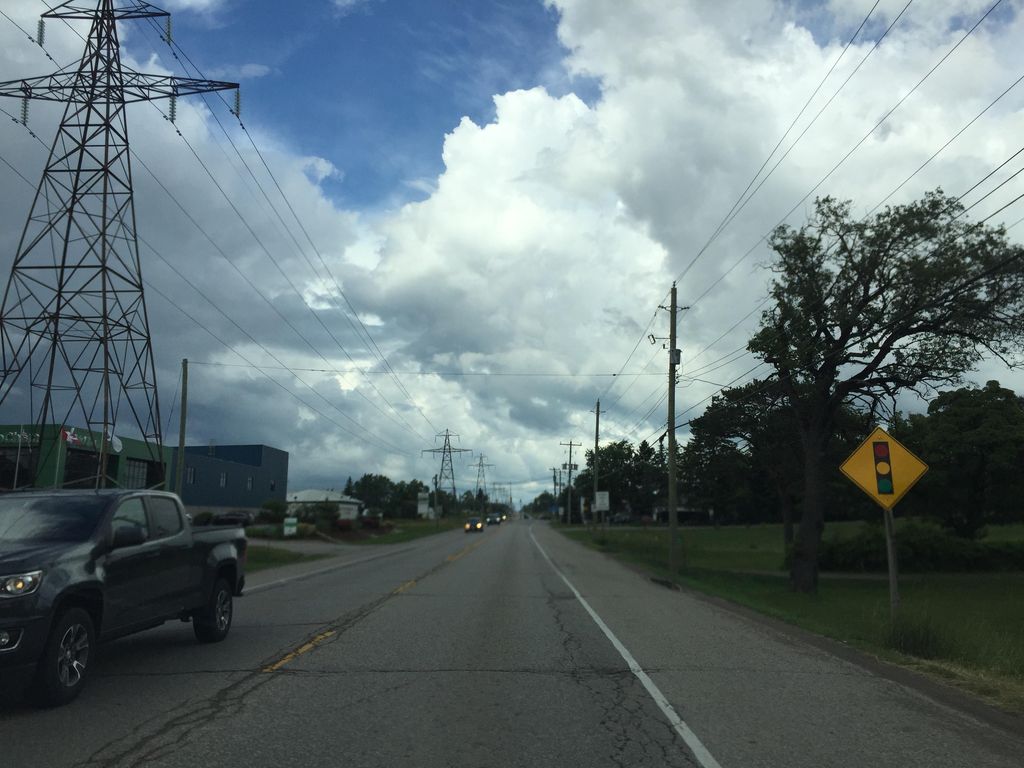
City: kitchener-waterloo